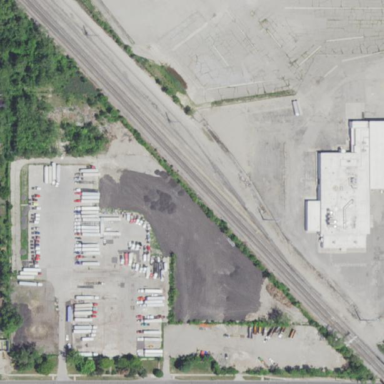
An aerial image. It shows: Brownfield site.